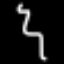
Label: squiggle